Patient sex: M
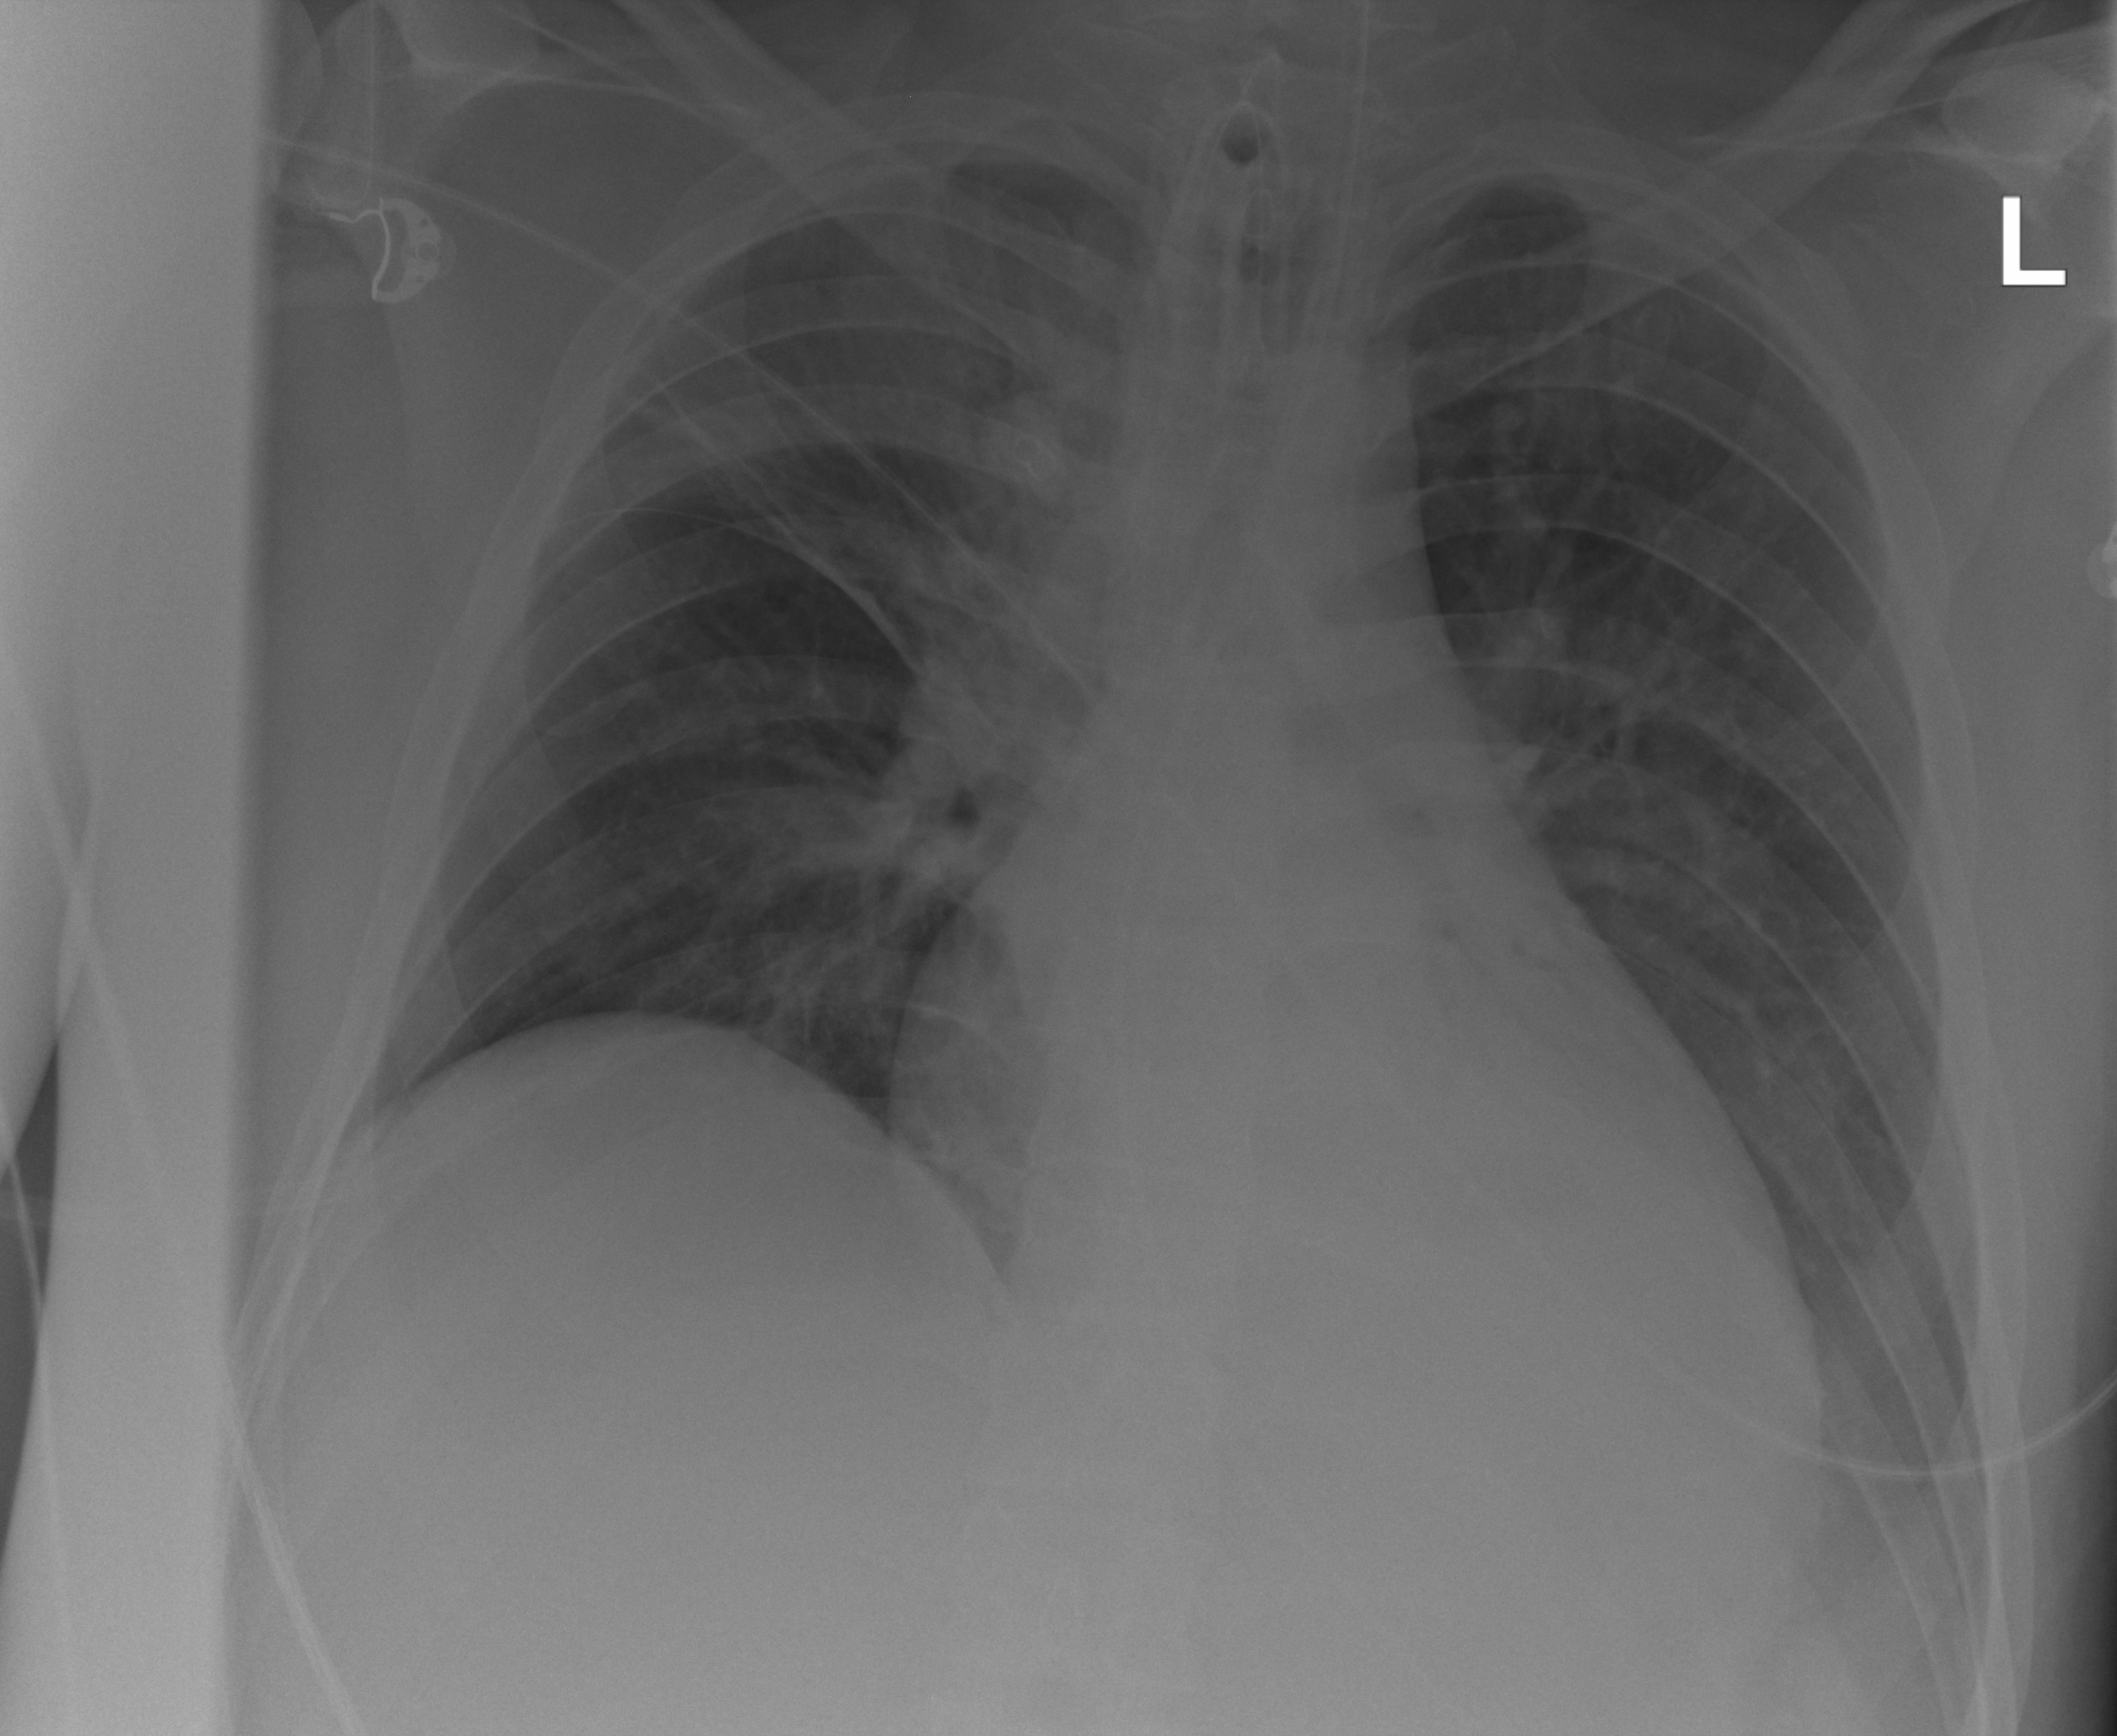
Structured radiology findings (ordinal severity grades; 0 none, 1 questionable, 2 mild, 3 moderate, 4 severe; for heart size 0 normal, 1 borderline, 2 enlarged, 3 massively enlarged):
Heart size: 2
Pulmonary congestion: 1
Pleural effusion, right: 0
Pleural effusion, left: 1
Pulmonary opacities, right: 1
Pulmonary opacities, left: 0
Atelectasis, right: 2
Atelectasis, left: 1